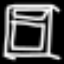
Label: bed